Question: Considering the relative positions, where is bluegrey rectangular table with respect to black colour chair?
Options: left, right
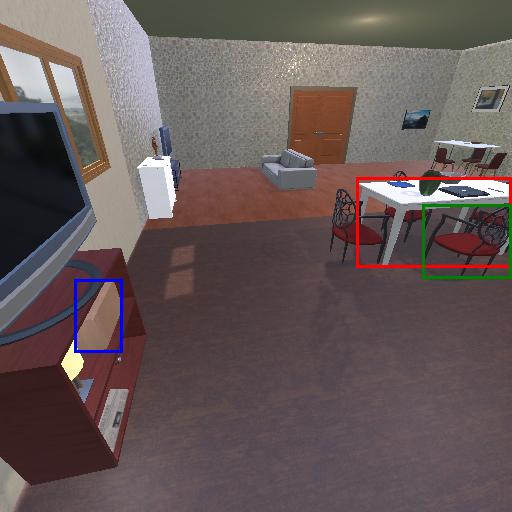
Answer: left